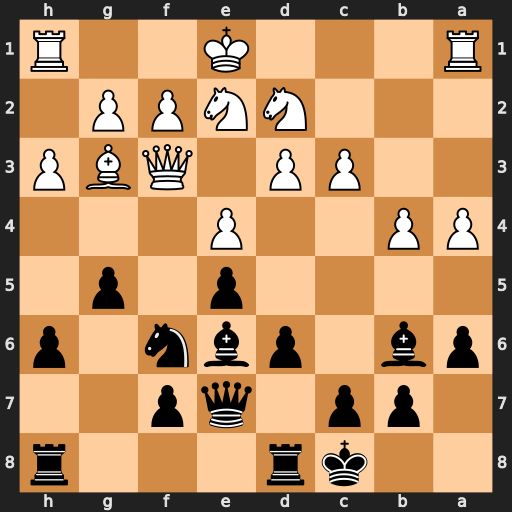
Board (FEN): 2kr3r/1pp1qp2/pb1pbn1p/4p1p1/PP2P3/2PP1QBP/3NNPP1/R3K2R
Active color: b
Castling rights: KQ
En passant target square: -
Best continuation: g4 hxg4 Bxg4 Bh4 Bxf3